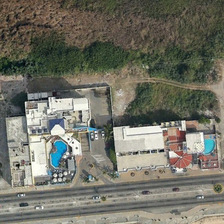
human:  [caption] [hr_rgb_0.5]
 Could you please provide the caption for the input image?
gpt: many trees are planted behind the house .

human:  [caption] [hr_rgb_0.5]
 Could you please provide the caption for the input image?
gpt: there are two houses beside the road .

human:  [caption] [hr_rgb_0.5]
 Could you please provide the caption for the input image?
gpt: many trees are planted behind the house .

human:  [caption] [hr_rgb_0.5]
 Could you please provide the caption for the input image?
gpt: there are two houses beside the road .

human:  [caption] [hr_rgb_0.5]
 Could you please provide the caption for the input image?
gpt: there are two houses beside the road .